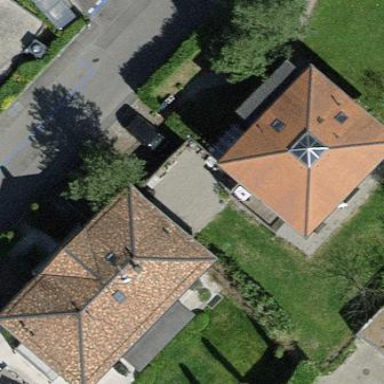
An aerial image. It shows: Garage.